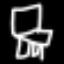
Label: chair